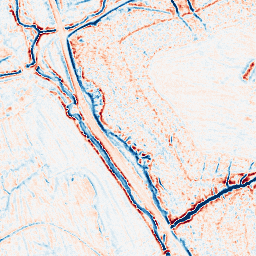
Category: edge_preserving
Decomposition family: bilateral
Decomposition parameters: d: 9
sigma_color: 100
sigma_space: 25
Upsampling method: sinc_blackman
Upsampling parameters: scale: 2
kernel_size: 16
Upsampling scale: 2